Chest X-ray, AP view. Patient: 24 years old, sex F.
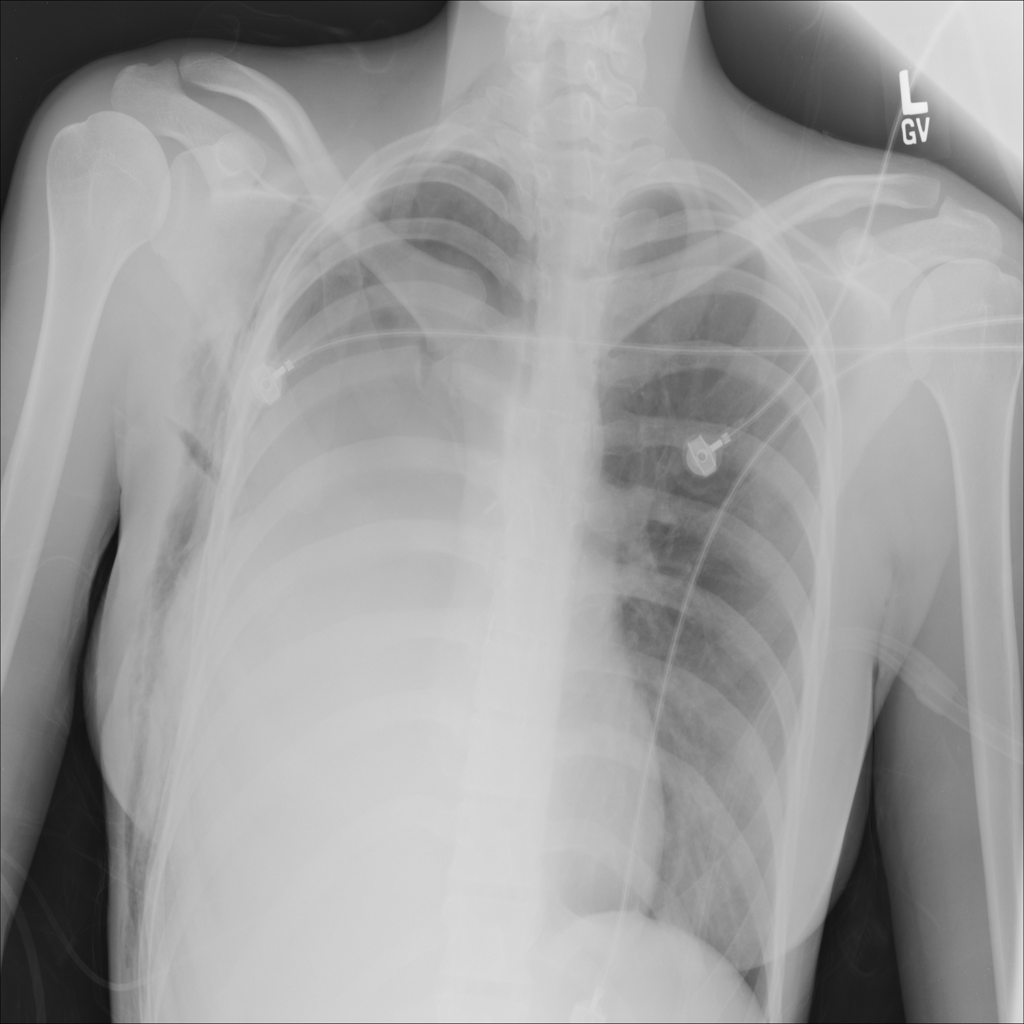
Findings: No Finding